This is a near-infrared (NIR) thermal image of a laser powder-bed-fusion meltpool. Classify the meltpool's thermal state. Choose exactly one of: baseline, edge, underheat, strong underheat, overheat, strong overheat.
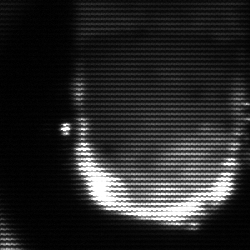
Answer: baseline